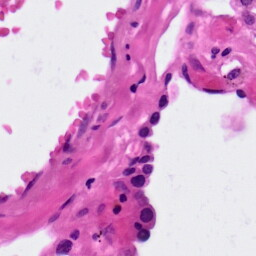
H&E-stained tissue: Lung